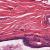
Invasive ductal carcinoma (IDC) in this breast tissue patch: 0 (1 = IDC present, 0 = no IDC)